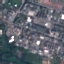
Label: Industrial